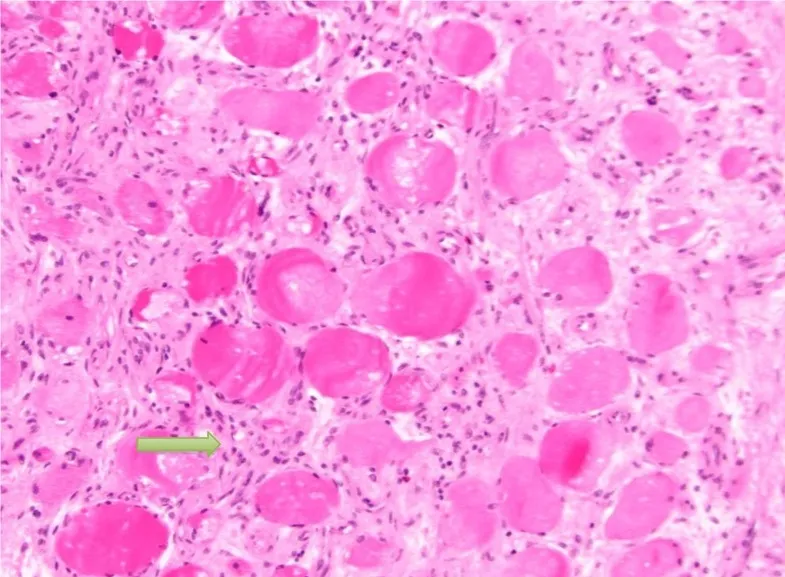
Showing proliferative myositis with expanded myxoid connective tissue with inflammatory cells (yellow arrow). The appearance is also described as checkerboard appearance.
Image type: pathology (gram)